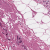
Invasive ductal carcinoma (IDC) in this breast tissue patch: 0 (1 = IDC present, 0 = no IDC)